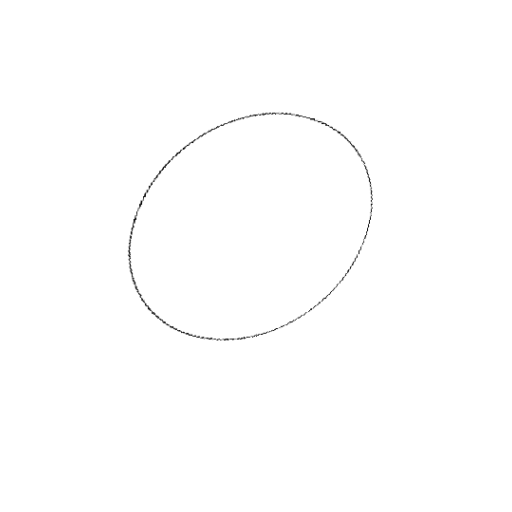
Crossing number: 0